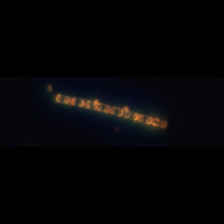
Taxon: Skeletonema
Group: Diatoms